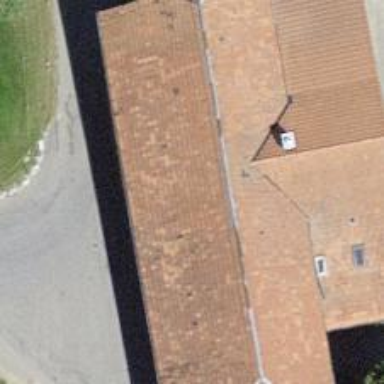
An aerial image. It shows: Farm building.